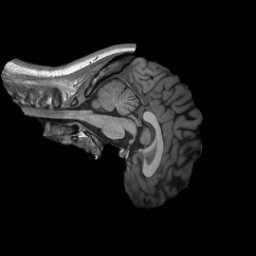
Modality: T1w
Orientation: sagittal
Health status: healthy